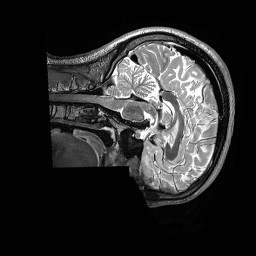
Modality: T2w
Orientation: sagittal
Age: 23
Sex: male
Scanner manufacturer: siemens
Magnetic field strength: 3 T
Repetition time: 3.2 s
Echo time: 0.562 s